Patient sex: M
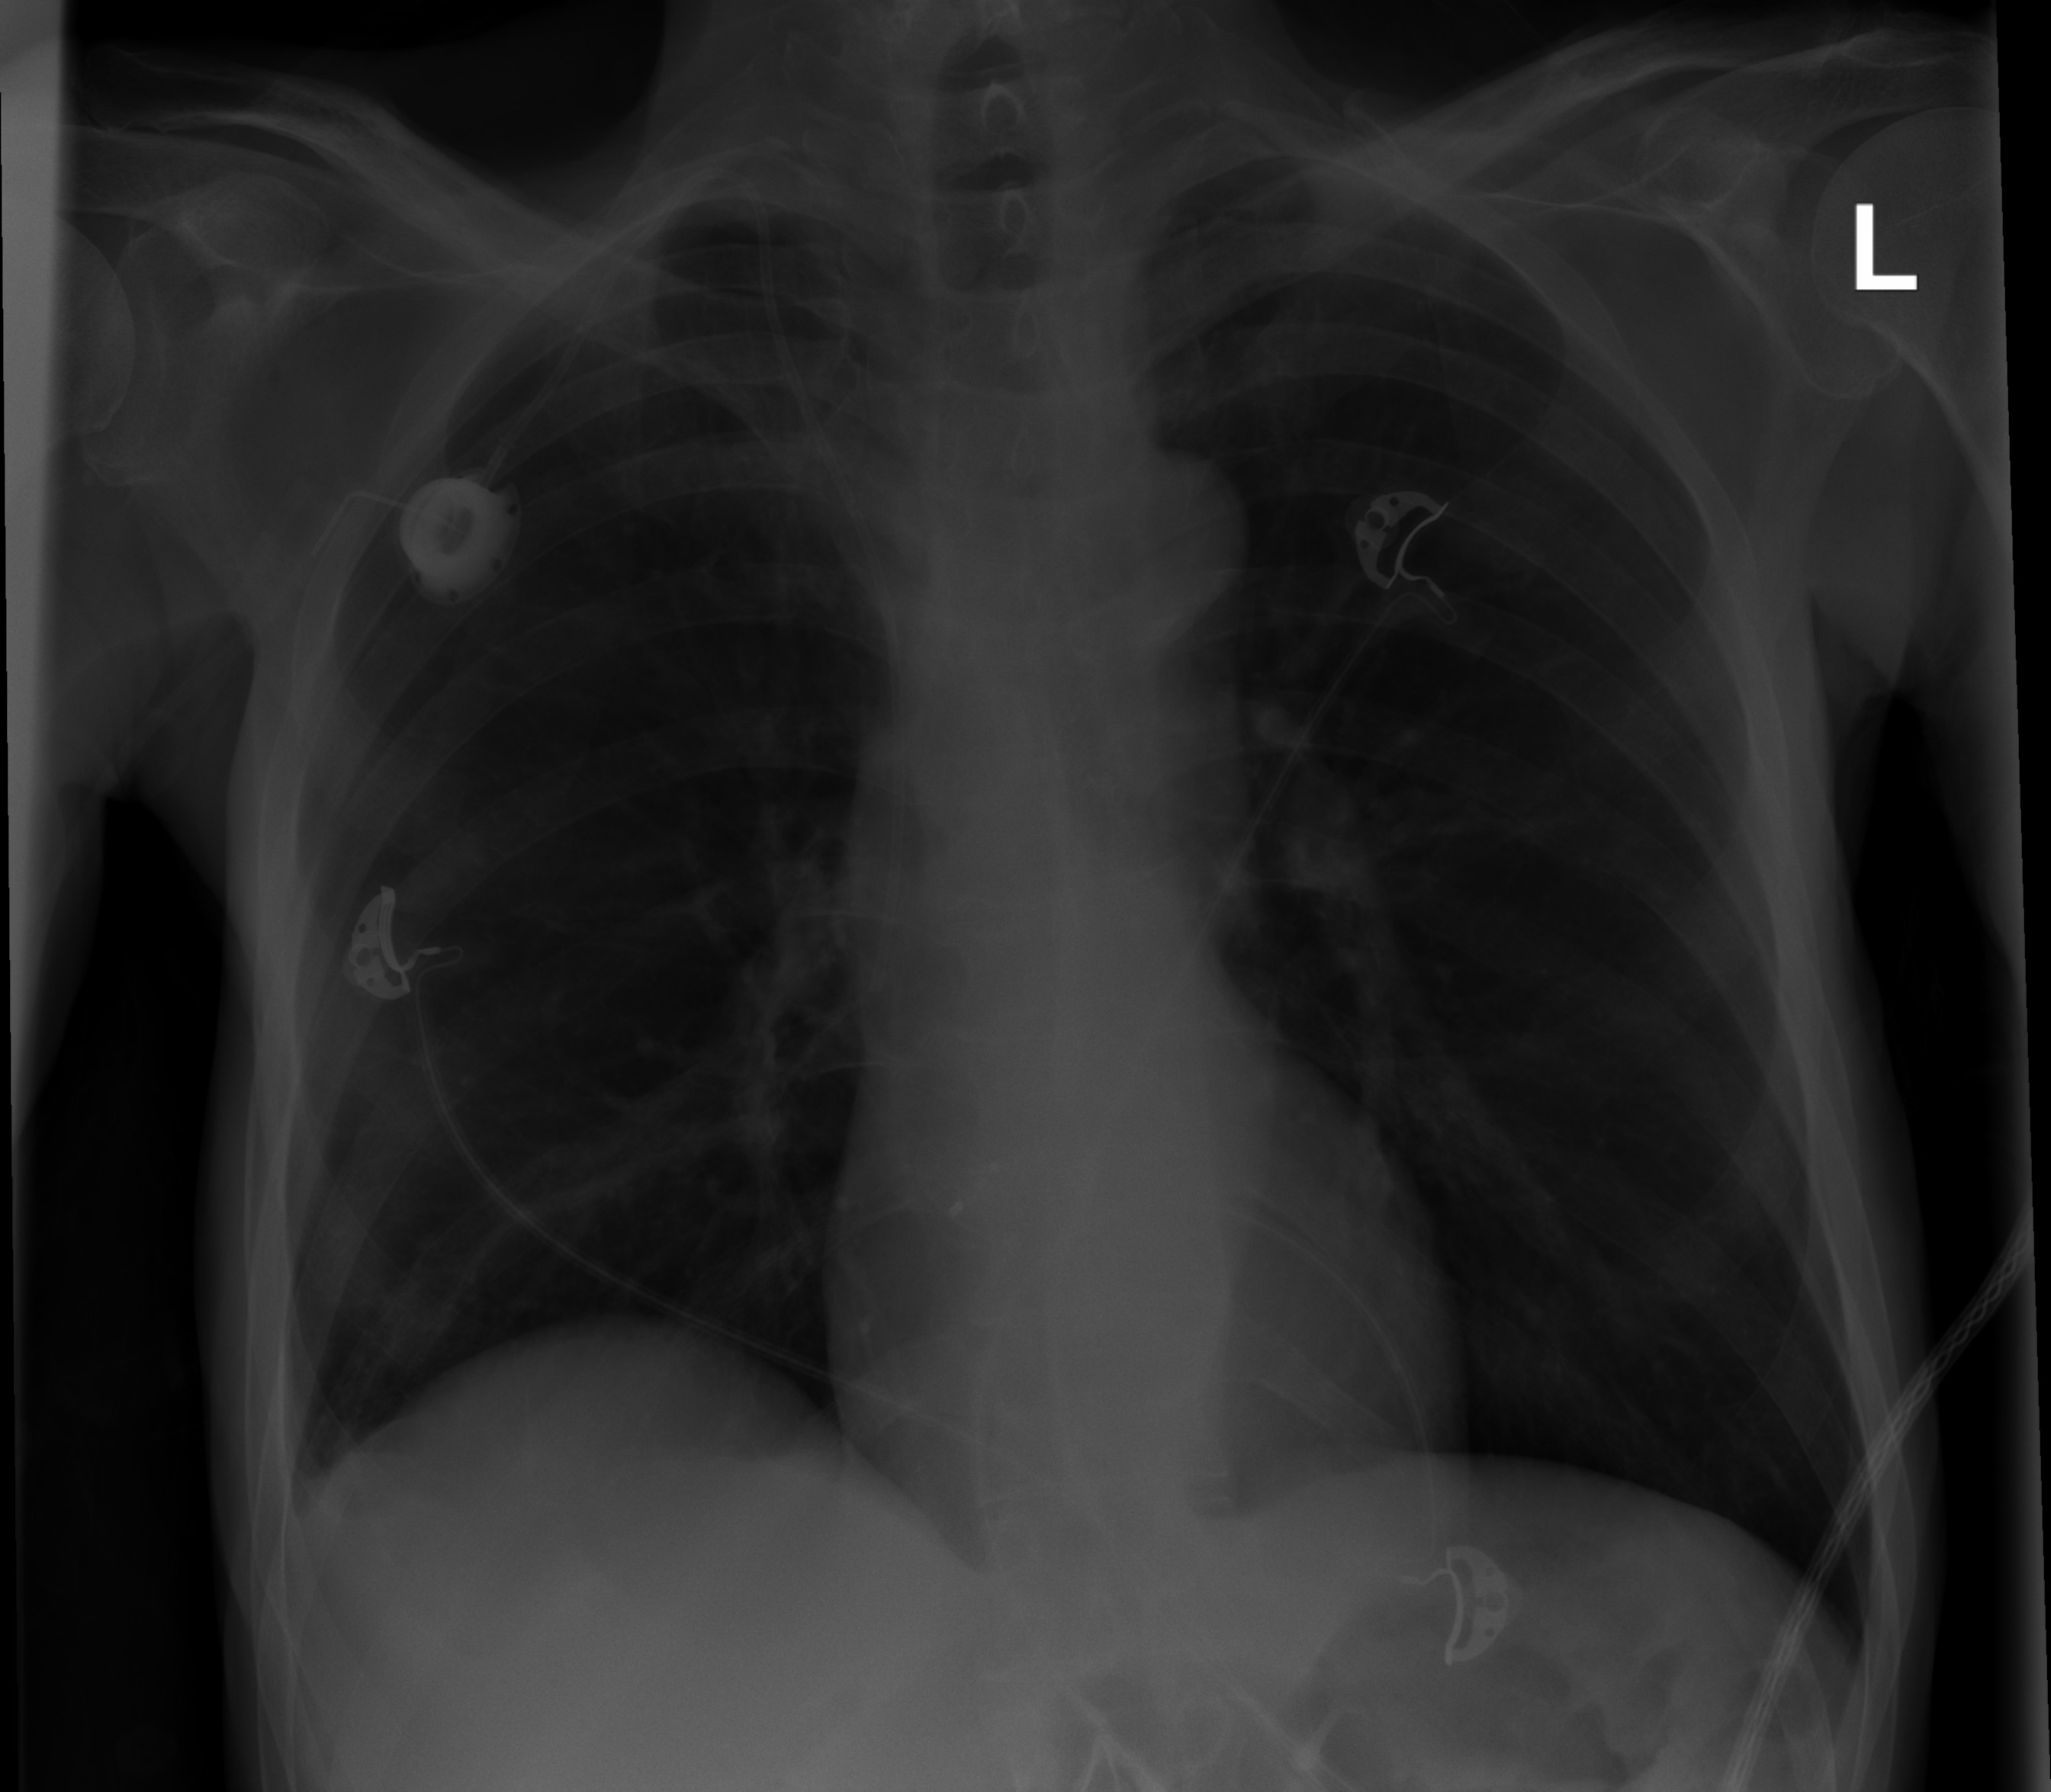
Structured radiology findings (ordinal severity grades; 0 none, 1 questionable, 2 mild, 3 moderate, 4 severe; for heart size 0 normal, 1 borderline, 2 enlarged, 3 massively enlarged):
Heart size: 0
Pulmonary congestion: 0
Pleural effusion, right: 2
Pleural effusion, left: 0
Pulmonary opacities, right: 0
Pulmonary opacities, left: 0
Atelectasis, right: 0
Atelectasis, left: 0